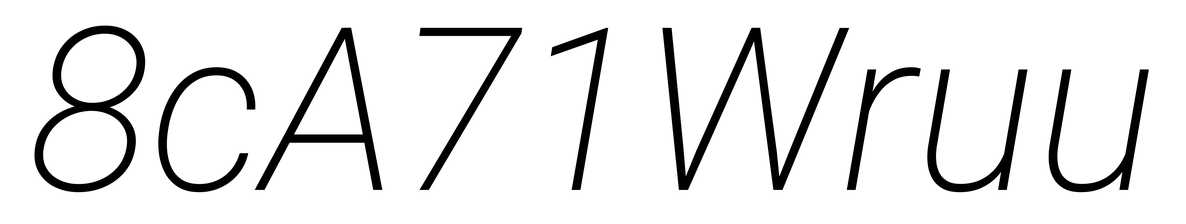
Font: Roboto-Italic_ExtraLight_Italic